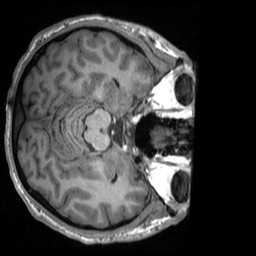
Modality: T1w
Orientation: axial
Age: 31
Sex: male
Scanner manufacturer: siemens
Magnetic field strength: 3 T
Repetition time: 1.9 s
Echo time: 0.00226 s